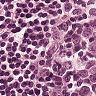
Metastatic tissue present: no